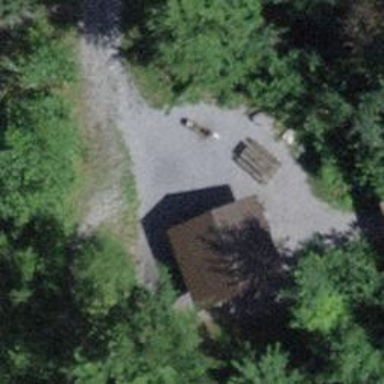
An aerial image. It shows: Barbecue facility.